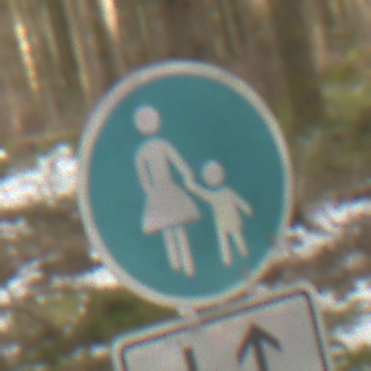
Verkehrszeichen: Gehweg
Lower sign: RichtungsangabeDurchPfeile8
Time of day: MorningAfternoon
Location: Outdoor (Nature)
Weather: Overcast
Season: Winter
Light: Natural